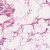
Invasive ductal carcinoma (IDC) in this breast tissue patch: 0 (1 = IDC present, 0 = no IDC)